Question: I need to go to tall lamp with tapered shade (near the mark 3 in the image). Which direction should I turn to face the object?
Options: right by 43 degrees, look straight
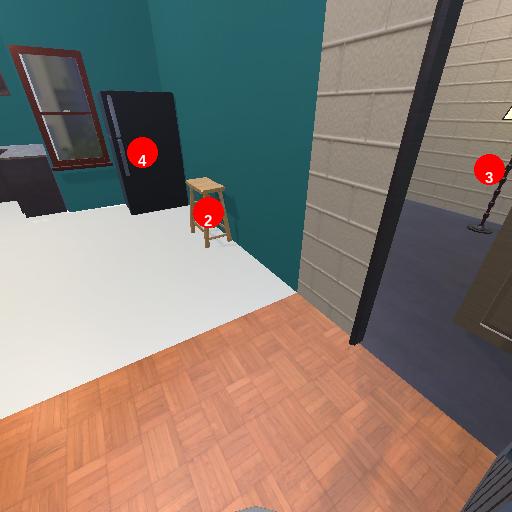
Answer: right by 43 degrees